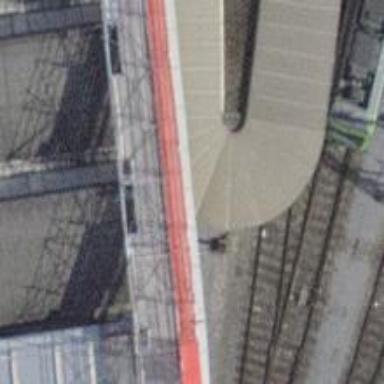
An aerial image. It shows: Abandoned railway yard with one track.